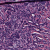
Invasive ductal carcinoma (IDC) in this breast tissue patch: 1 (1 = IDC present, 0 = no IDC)